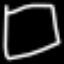
Label: square